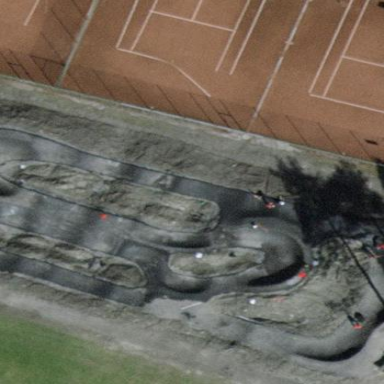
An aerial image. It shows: Asphalt pitch designed for skateboarding and cycling activities.